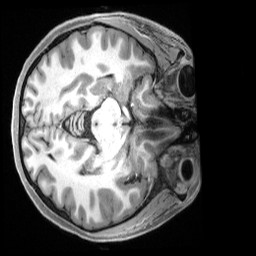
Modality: T1w
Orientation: axial
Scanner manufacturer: siemens
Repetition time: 2.5 s
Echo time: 0.00231 s